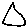
Label: triangle